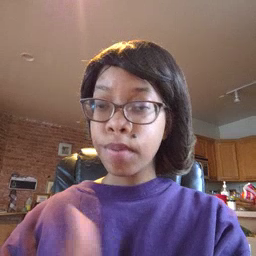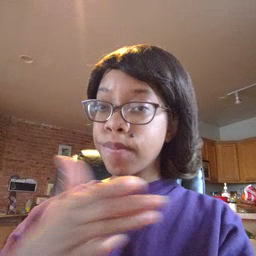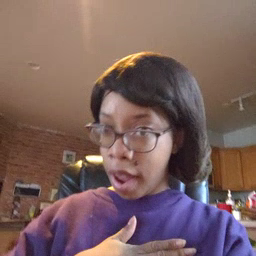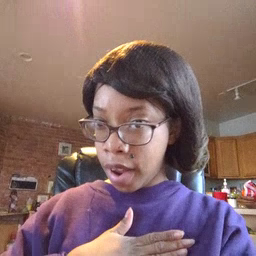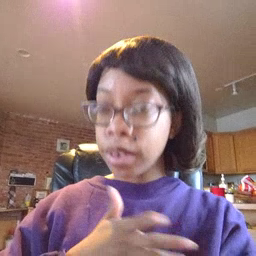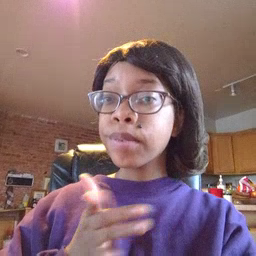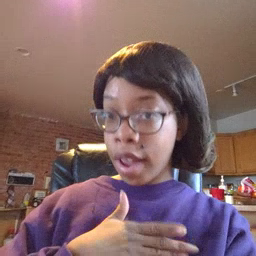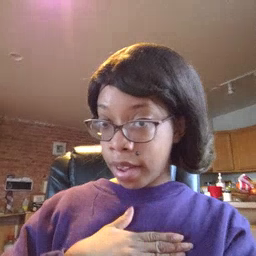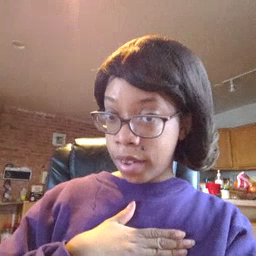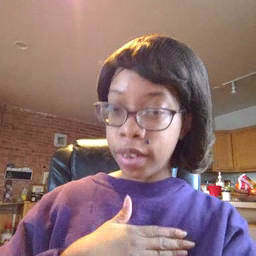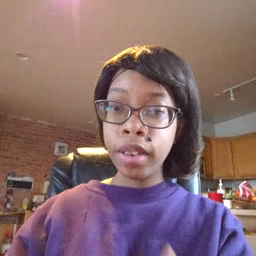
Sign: minemy